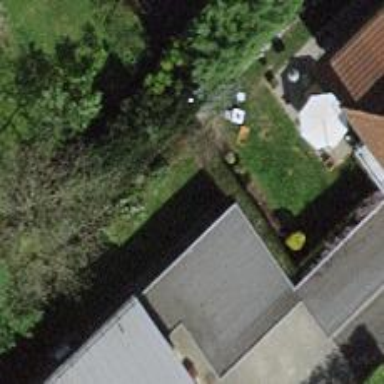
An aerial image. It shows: View of roof of building.